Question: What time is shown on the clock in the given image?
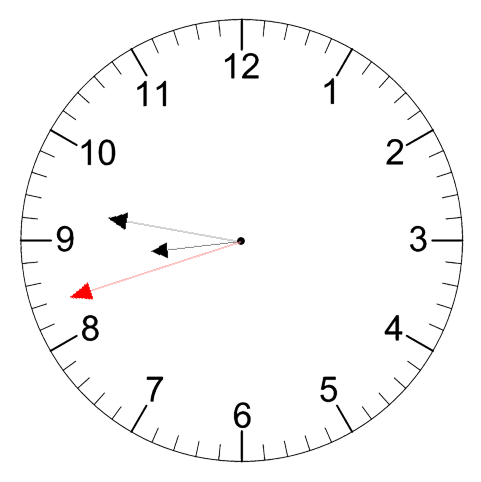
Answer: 08:46:42